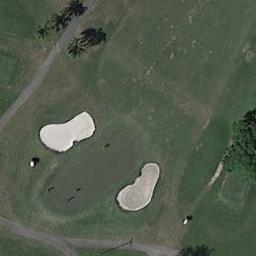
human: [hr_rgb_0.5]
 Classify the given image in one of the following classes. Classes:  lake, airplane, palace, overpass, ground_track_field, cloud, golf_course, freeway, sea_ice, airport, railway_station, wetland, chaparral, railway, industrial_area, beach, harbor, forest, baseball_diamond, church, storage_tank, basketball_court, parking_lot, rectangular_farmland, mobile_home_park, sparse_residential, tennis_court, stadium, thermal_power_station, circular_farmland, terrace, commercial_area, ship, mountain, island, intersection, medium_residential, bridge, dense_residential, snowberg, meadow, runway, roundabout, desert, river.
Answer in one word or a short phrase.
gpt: golf_course